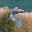
Label: 5